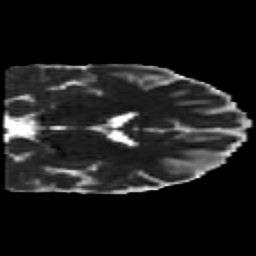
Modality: MD
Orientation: coronal
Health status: healthy
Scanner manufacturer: philips
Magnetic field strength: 3 T
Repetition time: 6.964 s
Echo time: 0.092 s